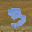
Label: 3